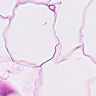
Metastatic tissue present: no